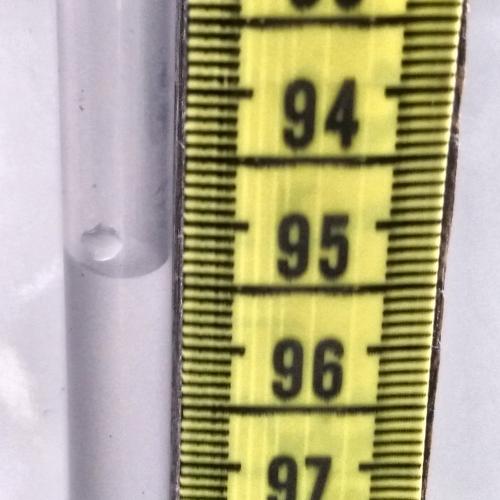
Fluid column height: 95.4 cm